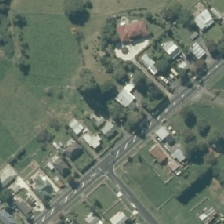
Land cover: urban_build_up